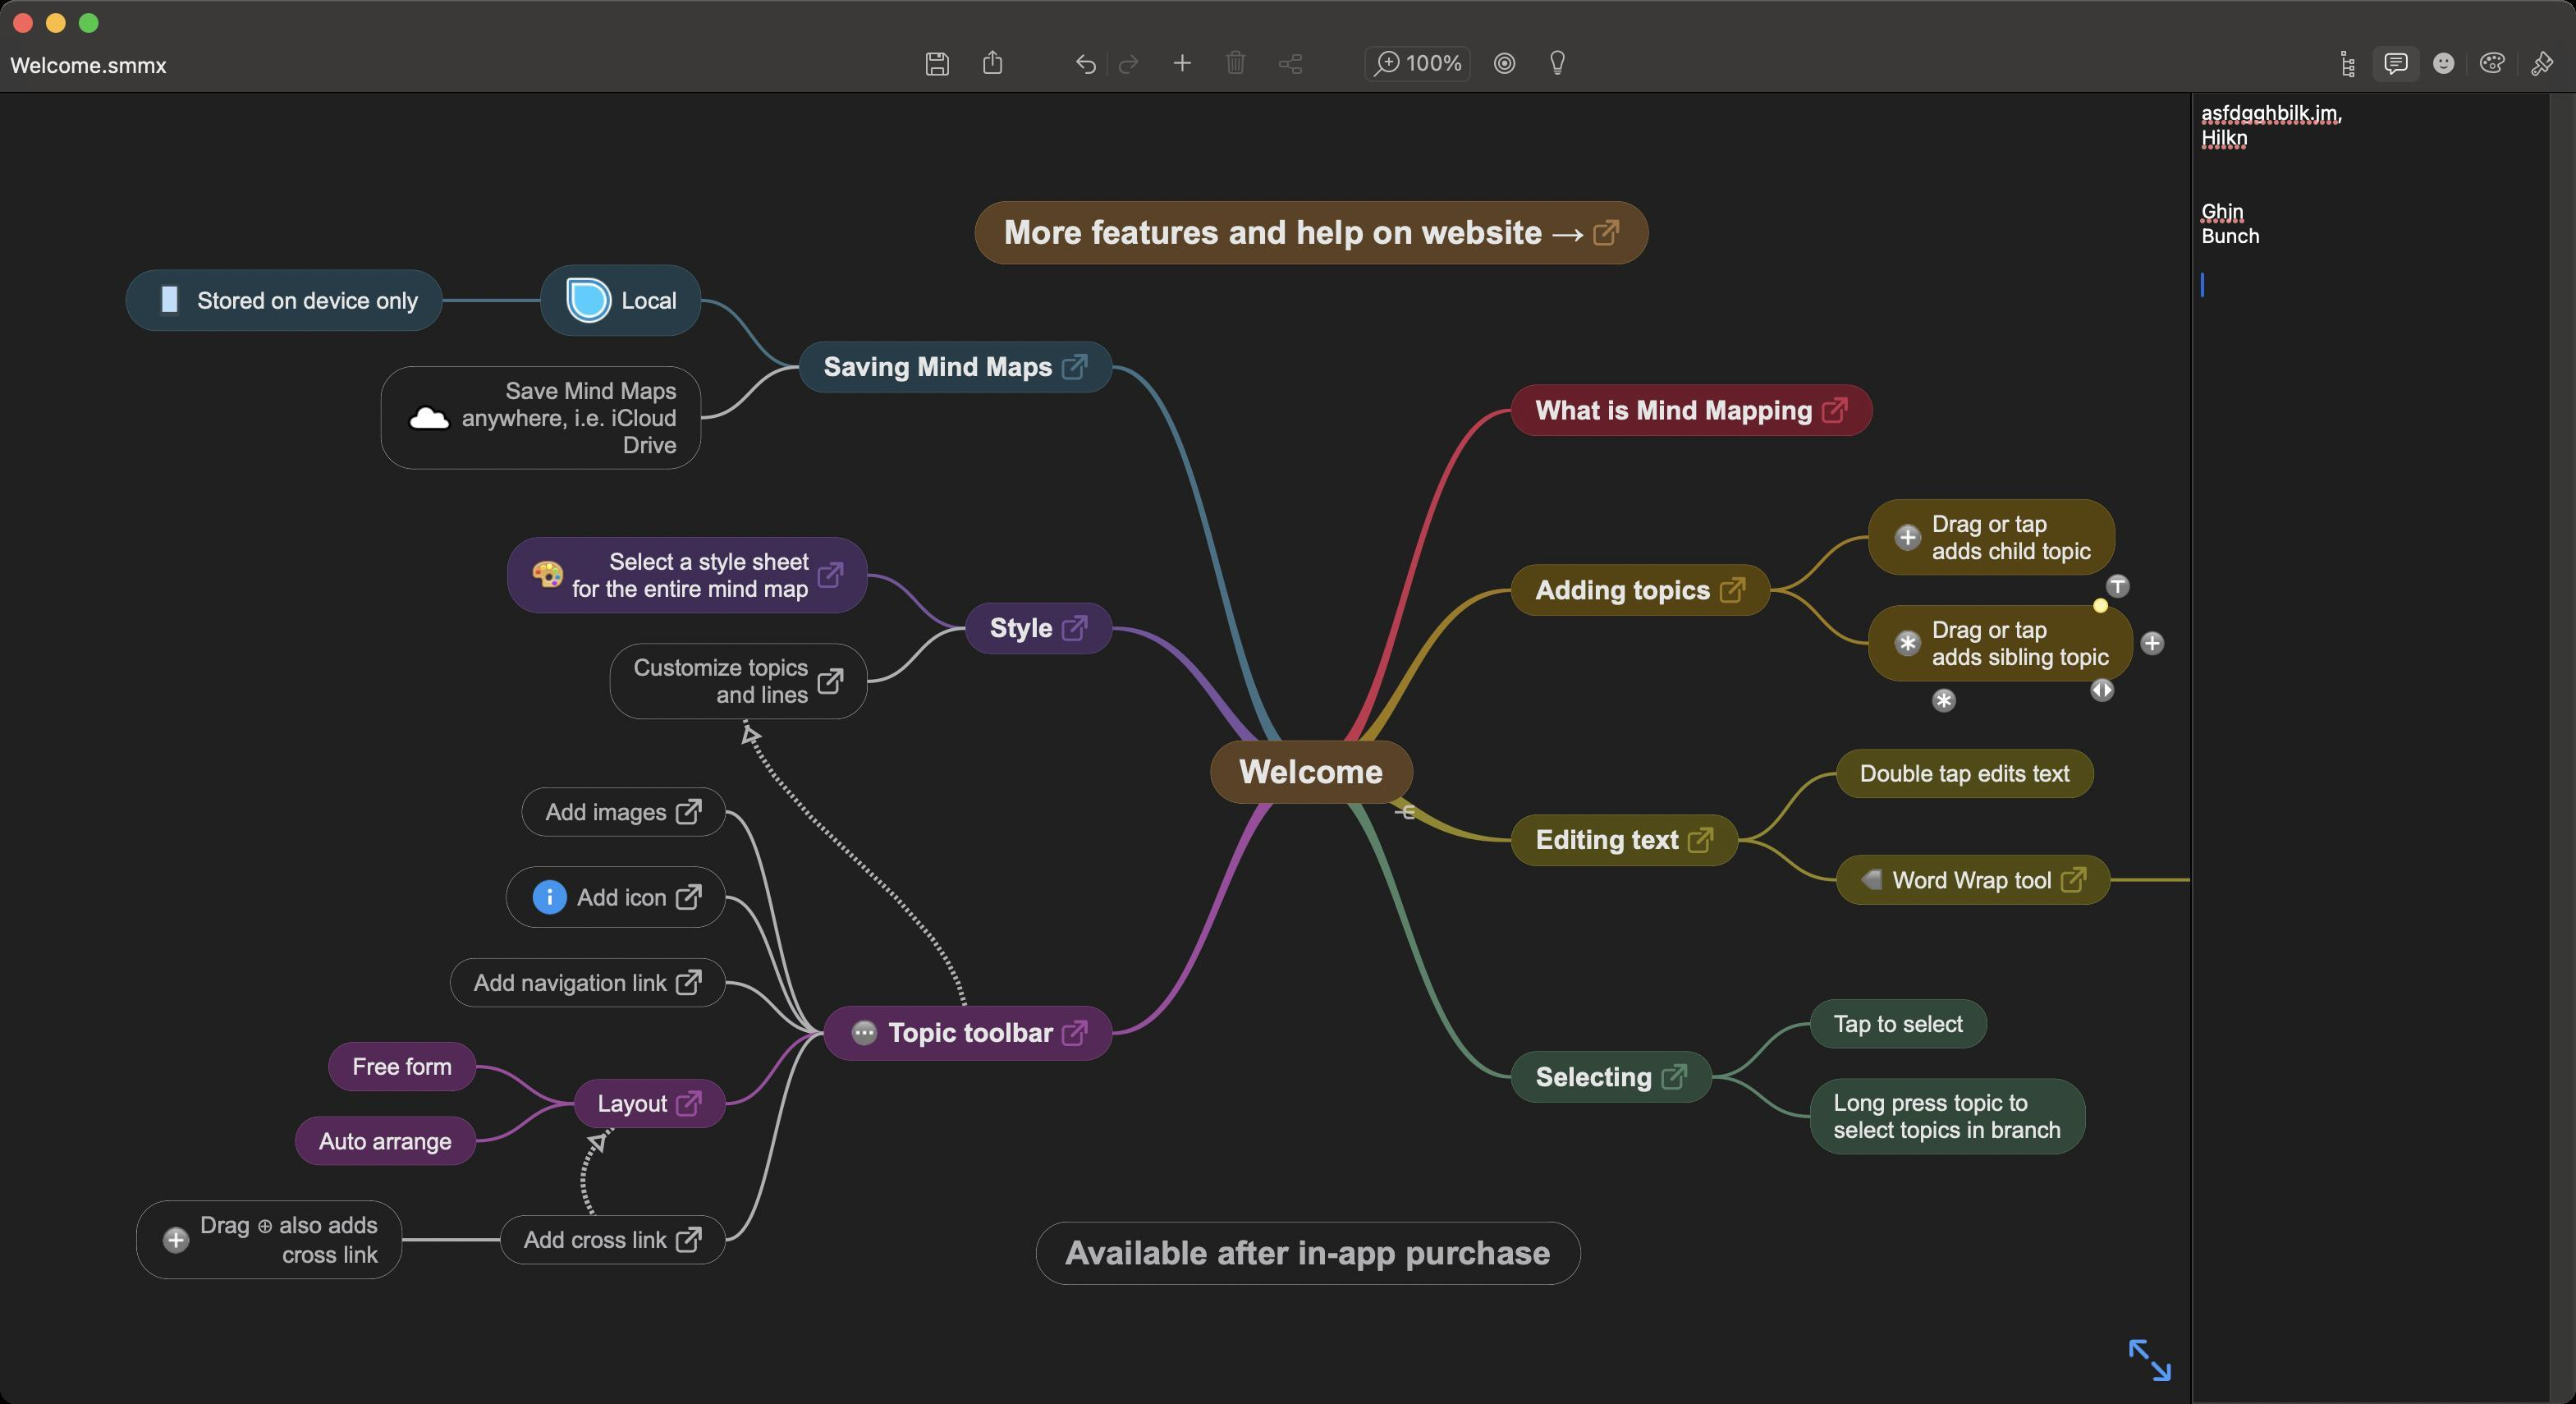
Accessibility tree:
{"name": "Welcome.smmx", "role": "AXWindow", "description": null, "role_description": "standard window", "value": null, "position": "64.00;118.00", "size": "1569;855", "children": [{"name": null, "role": "AXSplitGroup", "description": null, "role_description": "split group", "value": null, "position": "0.00;56.00", "size": "1569;799", "children": [{"name": "", "role": "AXButton", "description": "enter full screen", "role_description": "button", "value": null, "position": "1294.00;809.00", "size": "32;38", "children": []}, {"name": null, "role": "AXSplitter", "description": null, "role_description": "splitter", "value": 1334.0, "position": "1334.00;56.00", "size": "1;799", "children": []}, {"name": null, "role": "AXGroup", "description": null, "role_description": "group", "value": null, "position": "1335.00;56.00", "size": "234;799", "children": [{"name": null, "role": "AXScrollArea", "description": null, "role_description": "scroll area", "value": null, "position": "1335.00;56.00", "size": "234;799", "children": [{"name": null, "role": "AXTextArea", "description": null, "role_description": "text entry area", "value": "asfdgghbilk.jm,\nHilkn\n\n\nGhjn\nBunch\n\n", "position": "1336.00;57.00", "size": "217;797", "children": []}, {"name": null, "role": "AXScrollBar", "description": null, "role_description": "scroll bar", "value": 1.0, "position": "1553.00;57.00", "size": "15;797", "children": []}]}]}]}, {"name": null, "role": "AXToolbar", "description": null, "role_description": "toolbar", "value": null, "position": "0.00;28.00", "size": "1569;28", "children": [{"name": null, "role": "AXGroup", "description": null, "role_description": "group", "value": null, "position": "2.00;28.00", "size": "104;28", "children": [{"name": null, "role": "AXStaticText", "description": "Title", "role_description": "text", "value": "Welcome.smmx", "position": "4.00;30.50", "size": "100;17", "children": []}]}, {"name": null, "role": "AXButton", "description": "Save", "role_description": "button", "value": null, "position": "554.00;28.00", "size": "34;28", "children": []}, {"name": null, "role": "AXButton", "description": "Share", "role_description": "button", "value": null, "position": "588.00;28.00", "size": "33;28", "children": []}, {"name": null, "role": "AXGroup", "description": null, "role_description": "group", "value": null, "position": "645.00;28.00", "size": "59;28", "children": [{"name": null, "role": "AXGroup", "description": "Undo", "role_description": "group", "value": null, "position": "648.00;27.00", "size": "53;25", "children": [{"name": null, "role": "AXButton", "description": "undo", "role_description": "button", "value": null, "position": "648.00;27.00", "size": "27;25", "children": []}, {"name": null, "role": "AXButton", "description": "redo", "role_description": "button", "value": null, "position": "675.00;27.00", "size": "26;25", "children": []}]}]}, {"name": null, "role": "AXButton", "description": "Add", "role_description": "button", "value": null, "position": "704.00;28.00", "size": "32;28", "children": []}, {"name": null, "role": "AXButton", "description": "Delete", "role_description": "button", "value": null, "position": "736.00;28.00", "size": "33;28", "children": []}, {"name": null, "role": "AXButton", "description": "Layout", "role_description": "button", "value": null, "position": "769.00;28.00", "size": "34;28", "children": []}, {"name": null, "role": "AXButton", "description": "Zoom", "role_description": "button", "value": null, "position": "827.00;28.00", "size": "73;28", "children": []}, {"name": null, "role": "AXButton", "description": "Focus", "role_description": "button", "value": null, "position": "900.00;28.00", "size": "33;28", "children": []}, {"name": null, "role": "AXButton", "description": "Brainstorm", "role_description": "button", "value": null, "position": "933.00;28.00", "size": "31;28", "children": []}, {"name": null, "role": "AXGroup", "description": null, "role_description": "group", "value": null, "position": "1412.00;28.00", "size": "155;28", "children": [{"name": null, "role": "AXRadioGroup", "description": "Inspector", "role_description": "radio group", "value": "{\n    \"name\": null,\n    \"role\": \"AXRadioButton\",\n    \"description\": \"comment lines\",\n    \"role_description\": \"radio button\",\n    \"value\": 1,\n    \"position\": \"1445.00;27.00\",\n    \"size\": \"30;25\",\n    \"children\": []\n}", "position": "1415.00;27.00", "size": "149;25", "children": [{"name": null, "role": "AXRadioButton", "description": null, "role_description": "radio button", "value": 0, "position": "1415.00;27.00", "size": "30;25", "children": []}, {"name": null, "role": "AXRadioButton", "description": "comment lines", "role_description": "radio button", "value": 1, "position": "1445.00;27.00", "size": "30;25", "children": []}, {"name": null, "role": "AXRadioButton", "description": null, "role_description": "radio button", "value": 0, "position": "1475.00;27.00", "size": "28;25", "children": []}, {"name": null, "role": "AXRadioButton", "description": null, "role_description": "radio button", "value": 0, "position": "1503.00;27.00", "size": "31;25", "children": []}, {"name": null, "role": "AXRadioButton", "description": "format", "role_description": "radio button", "value": 0, "position": "1534.00;27.00", "size": "30;25", "children": []}]}]}]}, {"name": null, "role": "AXButton", "description": null, "role_description": "close button", "value": null, "position": "7.00;6.00", "size": "14;16", "children": []}, {"name": null, "role": "AXButton", "description": null, "role_description": "full screen button", "value": null, "position": "47.00;6.00", "size": "14;16", "children": [{"name": null, "role": "AXGroup", "description": null, "role_description": "group", "value": null, "position": "47.00;6.00", "size": "14;16", "children": [{"name": null, "role": "AXGroup", "description": null, "role_description": "group", "value": null, "position": "47.00;6.00", "size": "14;16", "children": []}]}]}, {"name": null, "role": "AXButton", "description": null, "role_description": "minimize button", "value": null, "position": "27.00;6.00", "size": "14;16", "children": []}]}